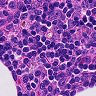
Metastatic tissue present: no